Question: I'm trying to figure out my problem, but still no luck. What I want to know why this css code is not working in IE9?
Here is the jsfiddle <URL> hope you can help me..
'''
#front1 .menu-main .item a{position:relative;}
#front1 .menu-main .item a span{-webkit-transform:translate3d(0,0,0);-moz-transform:translate3d(0,0,0);-o-transform:translate3d(0,0,0);-ms-transform:translate3d(0,0,0);transform:translate3d(0,0,0);color:#000;-webkit-transition:-webkit-transform 0.85s cubic-bezier(0.19, 1, 0.22, 1);-moz-transition:-moz-transform 0.85s cubic-bezier(0.19, 1, 0.22, 1);-o-transition:-o-transform 0.85s cubic-bezier(0.19, 1, 0.22, 1);-ms-transition:-ms-transform 0.85s cubic-bezier(0.19, 1, 0.22, 1);transition:transform 0.85s cubic-bezier(0.19, 1, 0.22, 1);display:block}
#front1 .menu-main .item a:after{content:attr(data-text);color:#fff;position:absolute;left:0;right:0;padding-top:4px;top:0;-webkit-transform:translate3d(0,100%,0);-moz-transform:translate3d(0,100%,0);-o-transform:translate3d(0,100%,0);-ms-transform:translate3d(0,100%,0);transform:translate3d(0,100%,0);-webkit-transition:-webkit-transform 0.85s cubic-bezier(0.19, 1, 0.22, 1);-moz-transition:-moz-transform 0.85s cubic-bezier(0.19, 1, 0.22, 1);-o-transition:-o-transform 0.85s cubic-bezier(0.19, 1, 0.22, 1);-ms-transition:-ms-transform 0.85s cubic-bezier(0.19, 1, 0.22, 1);transition:transform 0.85s cubic-bezier(0.19, 1, 0.22, 1);text-align:center;background:#432c75}
#front1 .menu-main .item a:hover span,
#front1 .menu-main .item a.status-active span,
#front1 .menu-main .item.active-parent a span
{-webkit-transition-duration:1s;-moz-transition-duration:1s;-o-transition-duration:1s;-ms-transition-duration:1s;transition-duration:1s;-webkit-transform:translate3d(0,-14px,0);-moz-transform:translate3d(0,-14px,0);-o-transform:translate3d(0,-14px,0);-ms-transform:translate3d(0,-14px,0);transform:translate3d(0,-14px,0)}
#front1 .menu-main .item a:hover:after,
#front1 .menu-main .item a.status-active:after,
#front1 .menu-main .item.active-parent a:after
{-webkit-transition-duration:1s;-moz-transition-duration:1s;-o-transition-duration:1s;-ms-transition-duration:1s;transition-duration:1s;-webkit-transform:translate3d(0,0,0);-moz-transform:translate3d(0,0,0);-o-transform:translate3d(0,0,0);-ms-transform:translate3d(0,0,0);transform:translate3d(0,0,0)}
.no-csstransforms3d #front1 .menu-main .item a span{top:0;-webkit-transition:top 0.85s cubic-bezier(0.19, 1, 0.22, 1);-moz-transition:top 0.85s cubic-bezier(0.19, 1, 0.22, 1);-o-transition:top 0.85s cubic-bezier(0.19, 1, 0.22, 1);-ms-transition:top 0.85s cubic-bezier(0.19, 1, 0.22, 1);transition:top 0.85s cubic-bezier(0.19, 1, 0.22, 1)}
.no-csstransforms3d #front1 .menu-main .item a:after{top:100%;-webkit-transition:top 0.85s cubic-bezier(0.19, 1, 0.22, 1);-moz-transition:top 0.85s cubic-bezier(0.19, 1, 0.22, 1);-o-transition:top 0.85s cubic-bezier(0.19, 1, 0.22, 1);-ms-transition:top 0.85s cubic-bezier(0.19, 1, 0.22, 1);transition:top 0.85s cubic-bezier(0.19, 1, 0.22, 1);bottom:0}
.no-csstransforms3d #front1 .menu-main .item a:hover span{top:-14px}
.no-csstransforms3d #front1 .menu-main .item a:hover:after{top:0}
'''
and here is the HTML
'''
<div class="menu-main">
<ul class="reset">
<li class="item" id="items"><a href="about.html" data-text="ABOUT US"><span>ABOUT US</span></a></li>
<li class="item"><a href="services.html" data-text="SERVICES" class="itemsa"><span>SERVICES</span></a></li>
<li class="item" id="item"><a href="mediarelease.html" data-text="MEDIA RELEASE"><span class ="menu">MEDIA RELEASE</span></a></li> <li class="item" id="item"><a href="businessopportunity.html" data-text="BUSINESS OPPORTUNITY"><span class ="menu">BUSINESS OPPORTUNITY</span></a></li>
<li class="item"><a href="contact.html" data-text="CONTACT US"><span>CONTACT US</span></a></li>
</ul>
</div>
'''
Here is the screenshot in IE and Chrome:

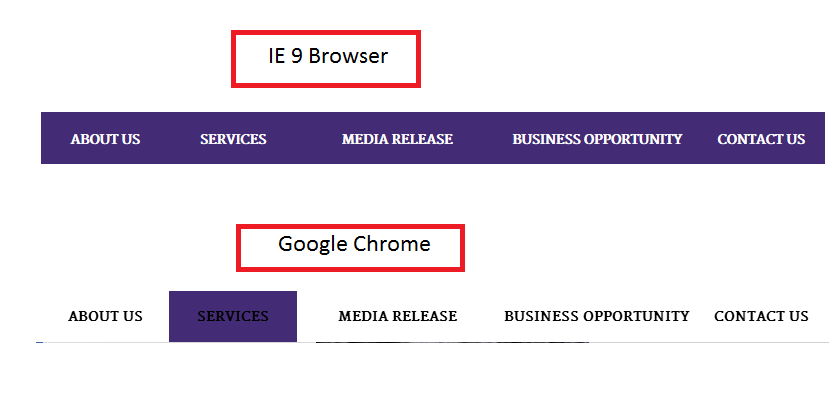
Answer: > Yes after is working in IE9, Prtial in IE8 and not belowIE8.but you are using will not work on IE9

---